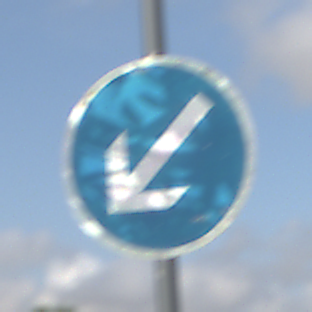
Verkehrszeichen: VorgeschriebeneVorbeifahrtLinks
Umgebung: Outdoor, Nature
Tageszeit: MorningAfternoon
Wetter: PartlyCloudy
Licht: Natural
Jahreszeit: NotSpecified
Kontrast: HighContrast